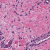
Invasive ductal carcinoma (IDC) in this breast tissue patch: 0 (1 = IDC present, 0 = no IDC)